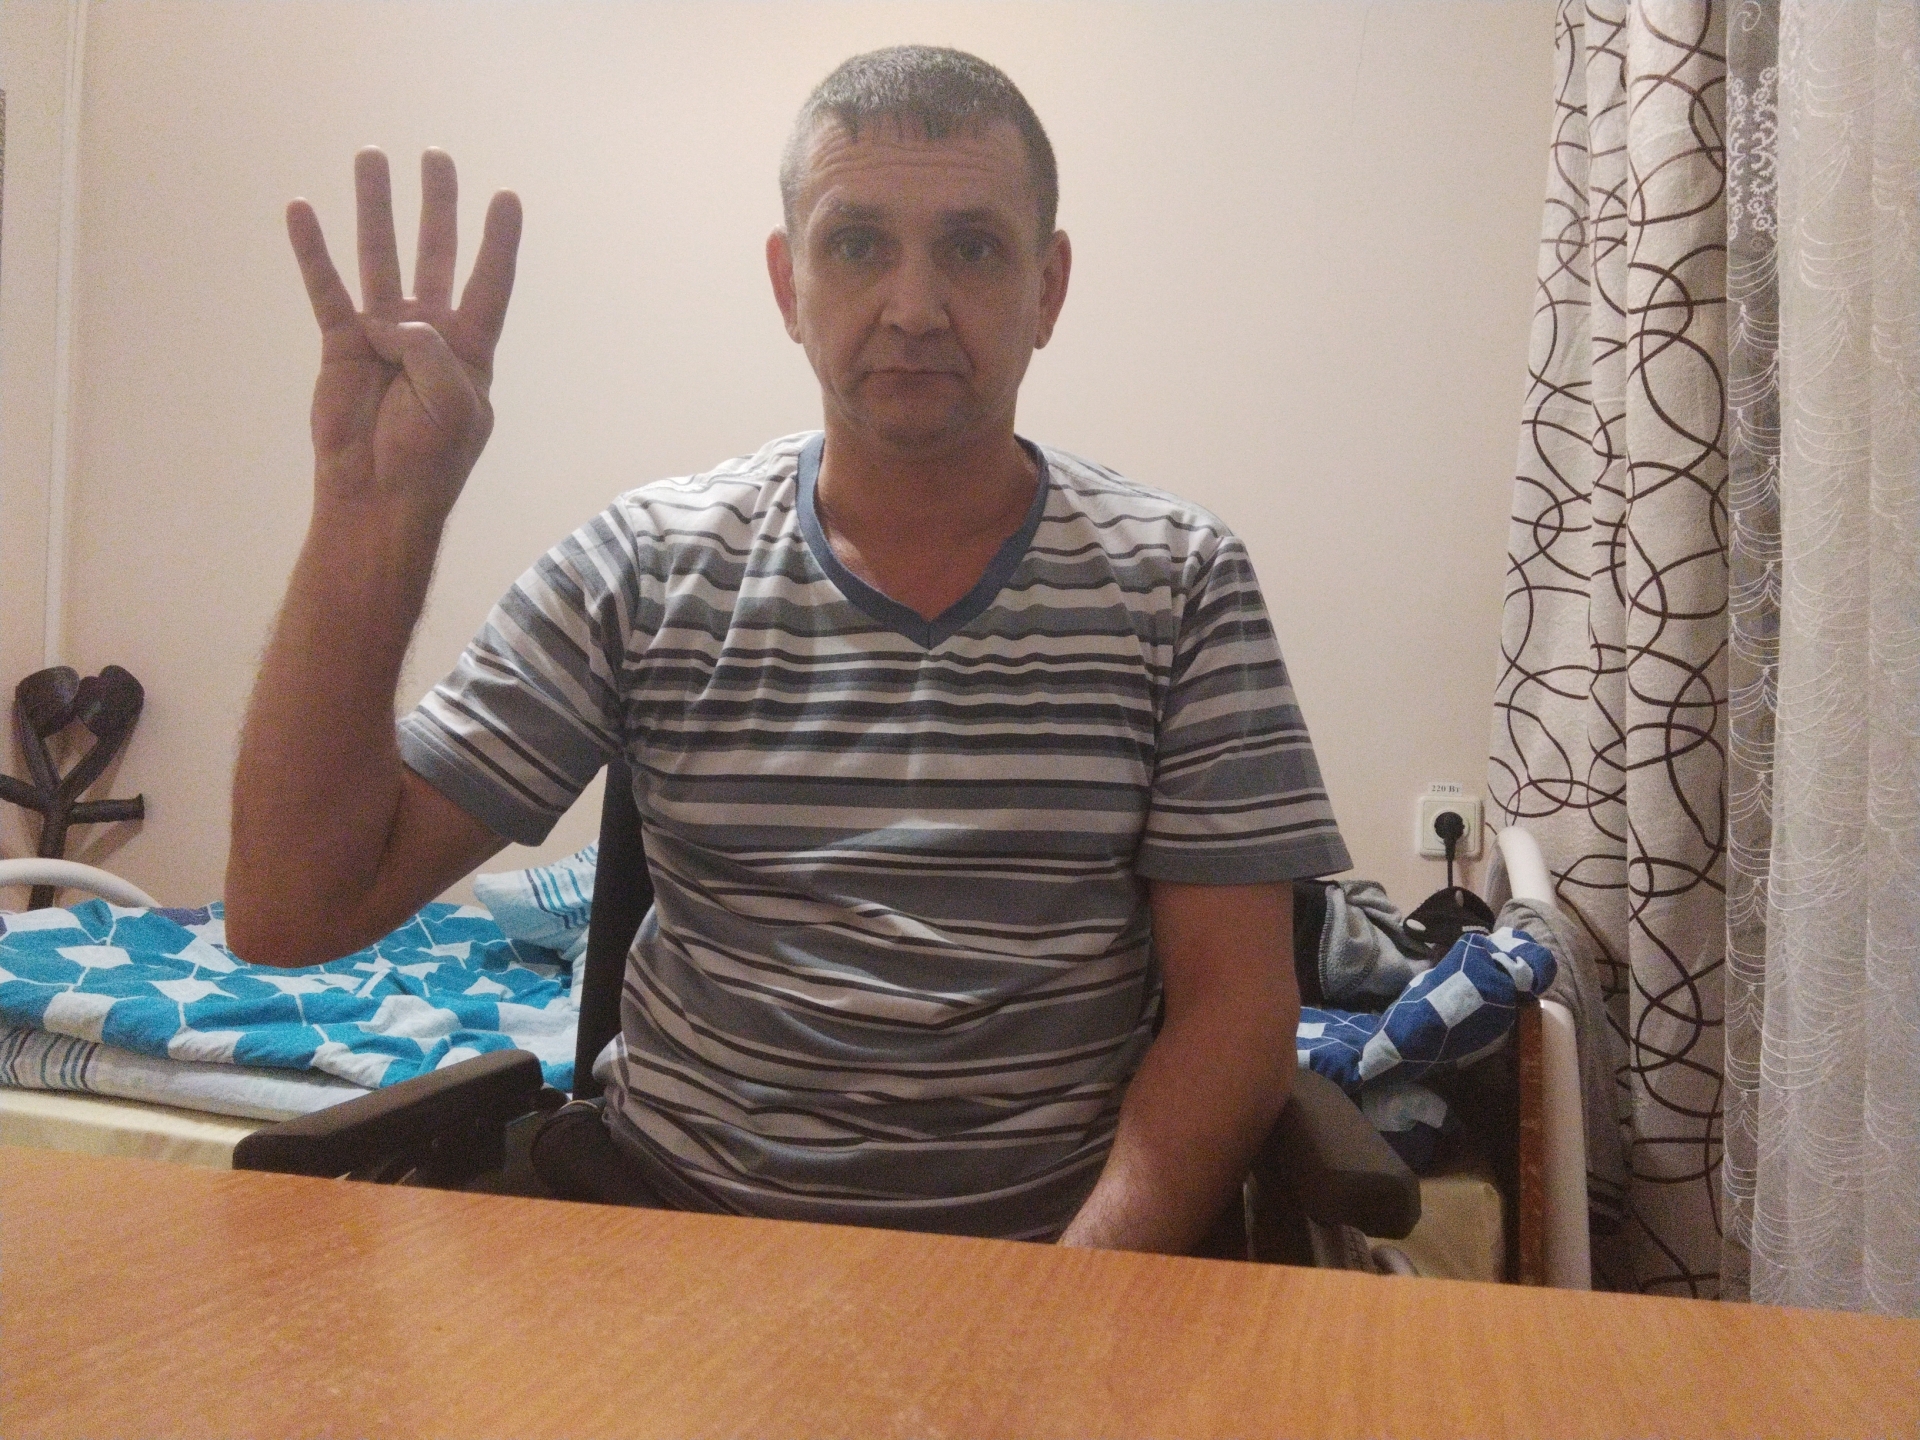
Label: noise